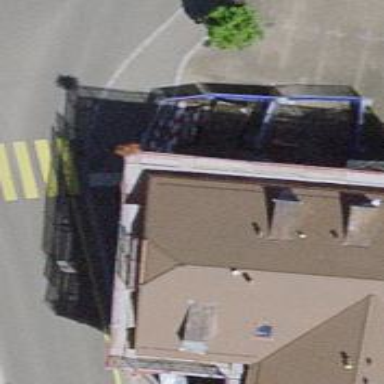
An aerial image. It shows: Veterinary facility.